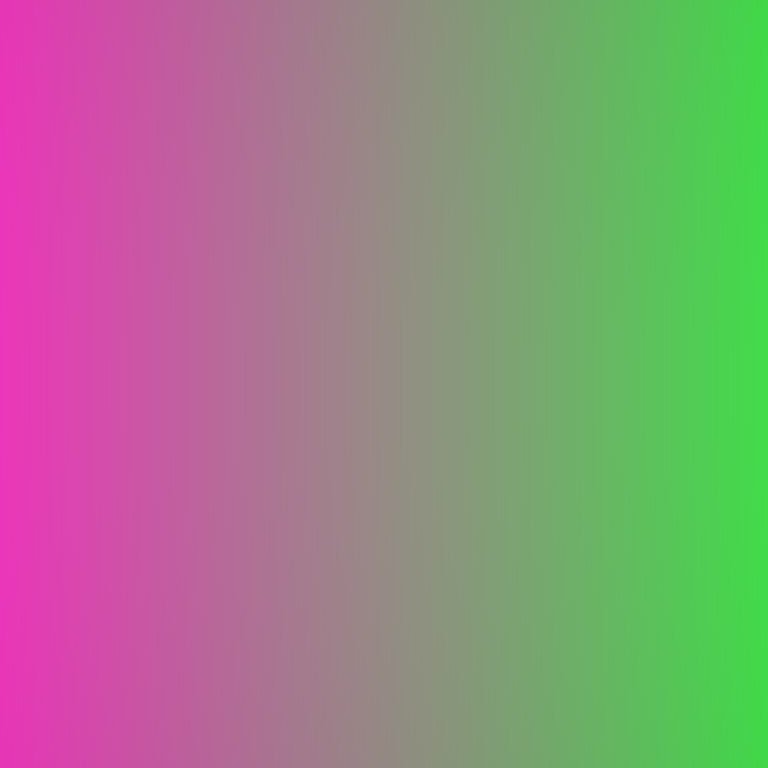
Abstract light effect, smooth gradient from vivid pink to bright green, energetic atmosphere, soft blend, no room, no furniture, no objects.